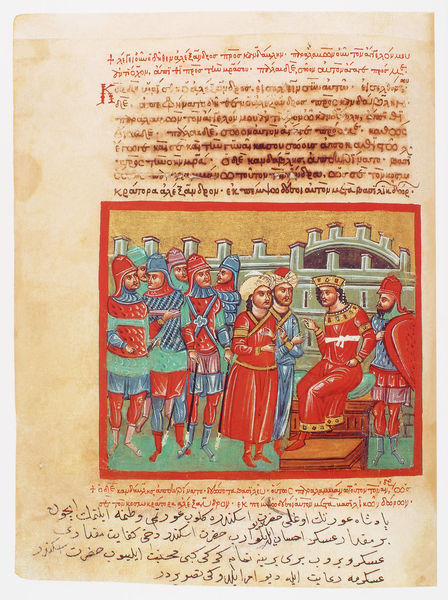
Titel: Der griechische Alexanderroman
Institution: Venedig, Hellenic Institute Codex Gr. 5
Schlagwörter: blau, grün, menschen, bunt, männer, rot, malerei, alt, gold, borte, gotik, krone, rosa, schrift, kissen, könig, soldaten, thron, kopftuch, zinnen, schild, buch, seite, soldat, helm, herrscher, buchdruck, arabisch, mittelalter, krieger, historienmalerei, turban, miniatur, buchmalerei, alexander, arabia, alexanderroman, karolingische kunst, persische kunst